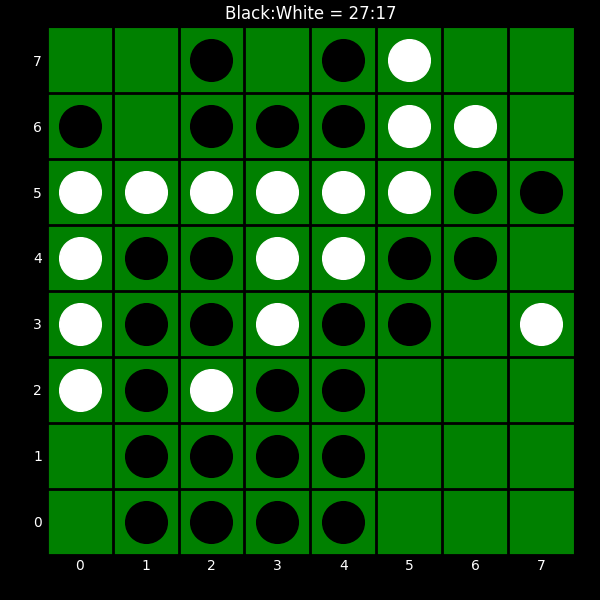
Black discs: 27
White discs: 17